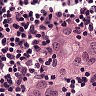
Metastatic tissue present: yes